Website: walmart
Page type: cart
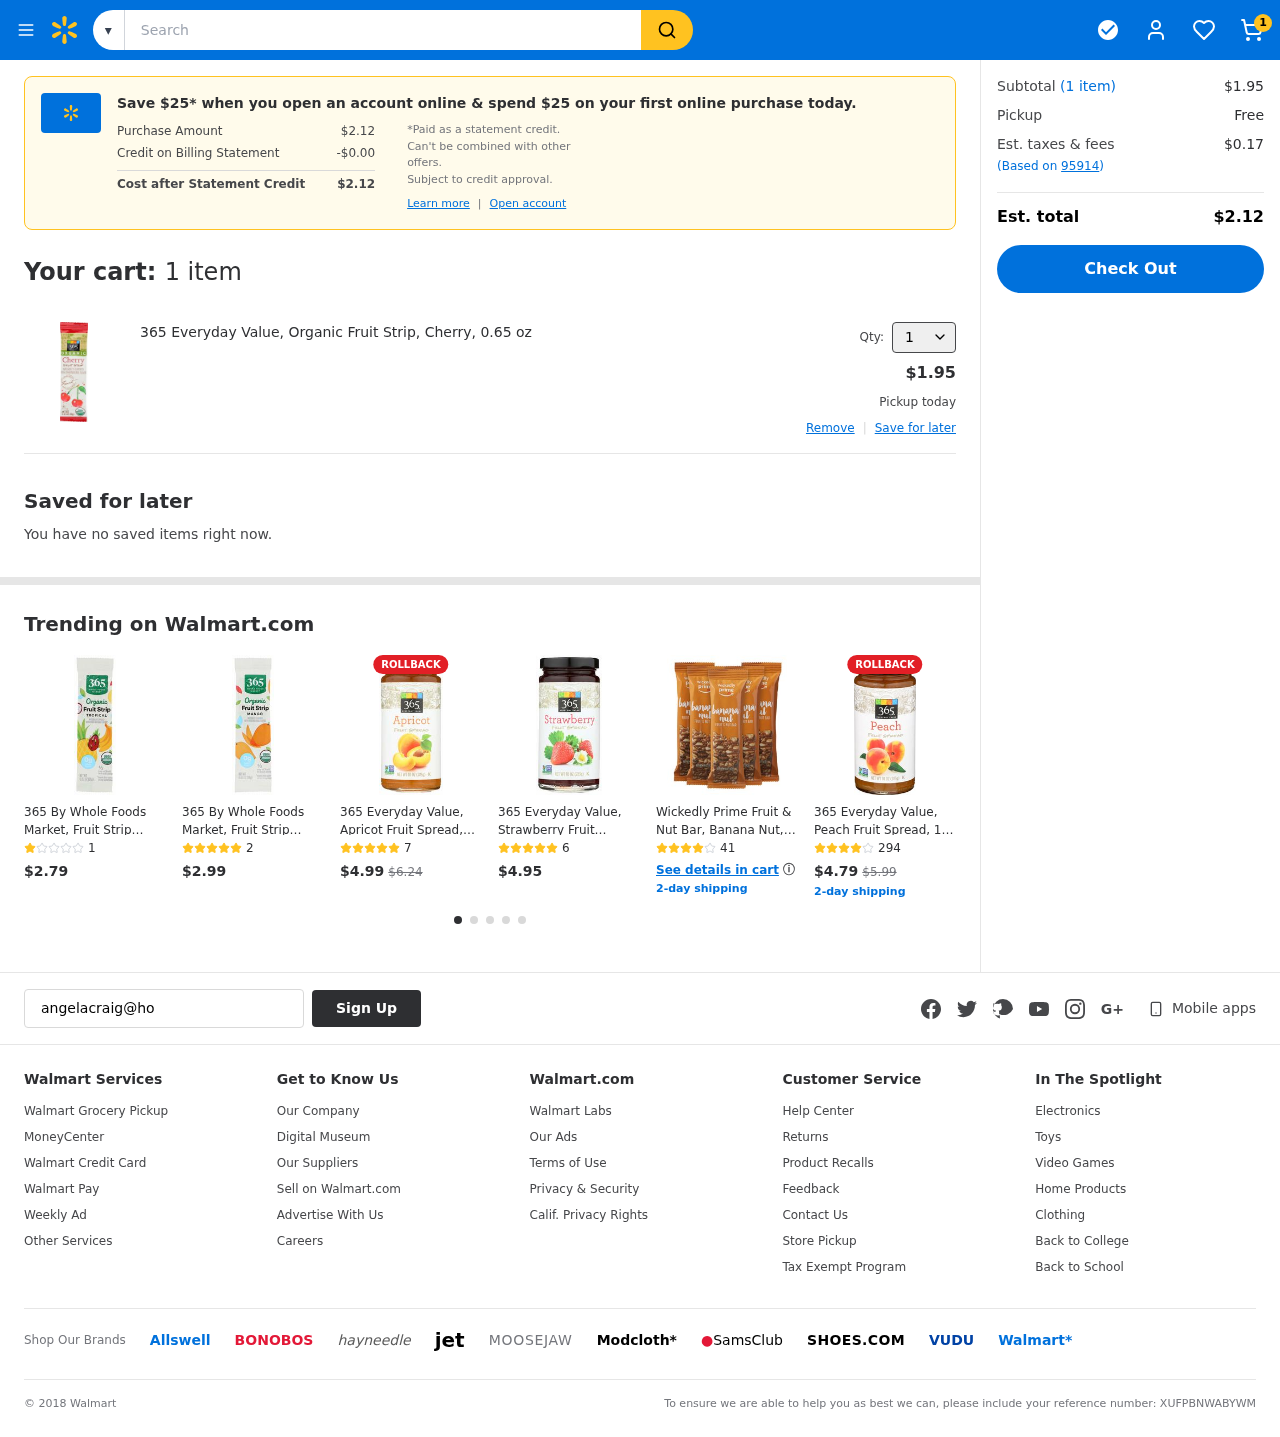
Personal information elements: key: PII_EMAIL
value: angelacraig@hotmail.com
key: PII_POSTCODE
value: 95914
Product elements: key: PRODUCT1_NAME
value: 365 Everyday Value, Organic Fruit Strip, Cherry, 0.65 oz
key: PRODUCT1_PRICE
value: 1.95
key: PRODUCT1_QUANTITY
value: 1
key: PRODUCT2_NAME
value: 365 By Whole Foods Market, Fruit Strip Tropical Single Organic, 0.65 Ounce
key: PRODUCT2_NUM_RATINGS
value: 1
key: PRODUCT2_PRICE
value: $2.79
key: PRODUCT3_NAME
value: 365 By Whole Foods Market, Fruit Strip Mango Single Organic, 0.65 Ounce
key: PRODUCT3_NUM_RATINGS
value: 2
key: PRODUCT3_PRICE
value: $2.99
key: PRODUCT4_NAME
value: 365 Everyday Value, Apricot Fruit Spread, 10 oz
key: PRODUCT4_NUM_RATINGS
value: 7
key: PRODUCT4_PRICE
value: $4.99
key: PRODUCT4_ORIGINAL_PRICE
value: $6.24
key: PRODUCT5_NAME
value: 365 Everyday Value, Strawberry Fruit Spread, 10 oz
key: PRODUCT5_NUM_RATINGS
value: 6
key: PRODUCT5_PRICE
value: $4.95
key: PRODUCT6_NAME
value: Wickedly Prime Fruit & Nut Bar, Banana Nut, Gluten Free, Kosher, 1.4 Ounce (Pack of 5)
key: PRODUCT6_NUM_RATINGS
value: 41
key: PRODUCT7_NAME
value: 365 Everyday Value, Peach Fruit Spread, 10 oz
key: PRODUCT7_NUM_RATINGS
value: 294
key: PRODUCT7_PRICE
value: $4.79
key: PRODUCT7_ORIGINAL_PRICE
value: $5.99
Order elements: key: ORDER_NUM_ITEMS
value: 1
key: ORDER_TOTAL
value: $2.12
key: ORDER_NUM_ITEMS
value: (1 item)
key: ORDER_NUM_ITEMS
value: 1 item
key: ORDER_SUBTOTAL
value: $1.95
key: ORDER_TAX
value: $0.17
Search elements: key: HEADER_SEARCH
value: Search